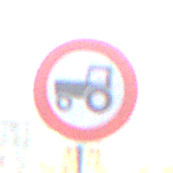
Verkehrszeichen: VerbotKraftfahrzeugeZuegeNichtSchneller25
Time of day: SunriseSunset
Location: Outdoor (Urban)
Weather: PartlyCloudy
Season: NotSpecified
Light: Natural